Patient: sex F, age 48
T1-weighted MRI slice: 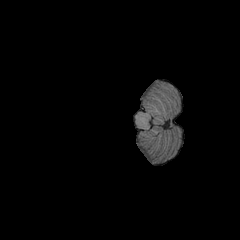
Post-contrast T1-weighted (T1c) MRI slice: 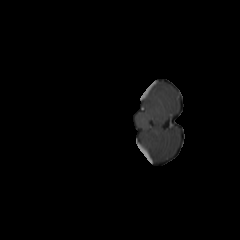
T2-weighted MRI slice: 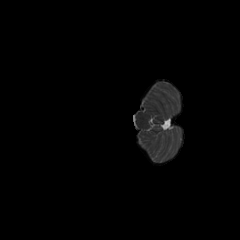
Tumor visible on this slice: no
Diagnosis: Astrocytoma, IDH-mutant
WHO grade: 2